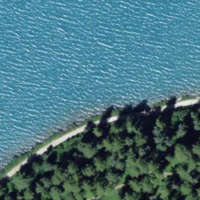
EUNIS habitat code: 14
Species observed at this site:
Cirsium heterophyllum
Chamaenerion dodonaei
Rhododendron ferrugineum